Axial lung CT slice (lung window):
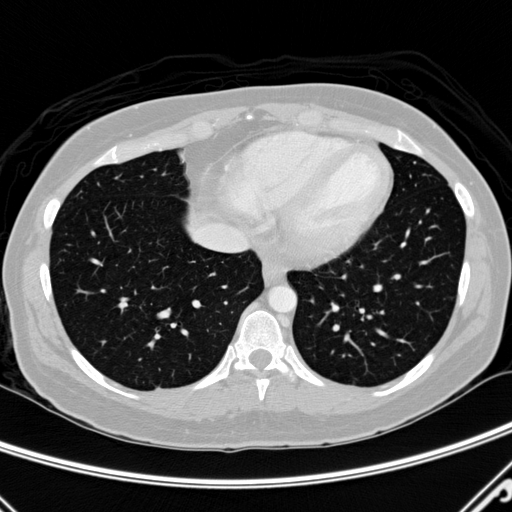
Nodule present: no